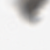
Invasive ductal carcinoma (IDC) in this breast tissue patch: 0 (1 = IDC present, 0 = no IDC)